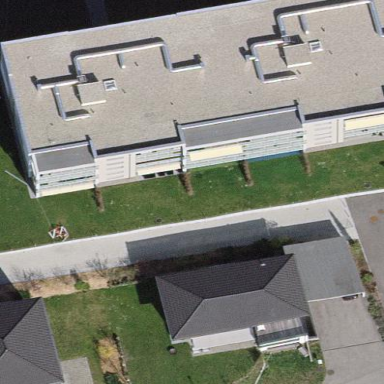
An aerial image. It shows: Flat-roofed apartment building.